Question: For my project we use the HighChart jquery plug-in. At the examples we found an drilldown chart for an pie and an column chart. But when using the drilldown: the legend is wrong. Here is my code:
'''
$('#container').highcharts({
chart: {
type: 'column'
},
credits: {
enabled: false
},
title: {
text: 'Drilldown wagenparkinstroom'
},
xAxis: {
type: 'category'
},
yAxis: {
title: {
text: "aantal auto's"
}
},
legend: {
enabled: true
},
plotOptions: {
series: {
borderWidth: 0,
dataLabels: {
enabled: true,
}
}
},
series: [{
name: 'Liters',
colorByPoint: true,
data: [{
name: 'Q1',
y: 55,
drilldown: 'q1',
}, {
name: 'Q2',
y: 17,
drilldown: 'q2'
}, {
name: 'Q3',
y: 16,
drilldown: 'q3'
}, {
name: 'Q4',
y: 10,
drilldown: 'q4'
}]
}],
drilldown: {
series: [{
id: 'q1',
name: 'Q1',
data: [
['Audi', 6],
['Volvo', 8],
['Volkswagen', 11],
['BMW', 7],
['Ford', 7],
['Renault', 6],
['Peugeot', 4],
['Mercedes-Benz', 1],
['Skoda', 2],
['Opel', 3]
]
},{
id: 'q2',
name: 'Q2',
data: [
['Audi', 3],
['Volvo', 1],
['Volkswagen', 0],
['BMW', 2],
['Ford', 3],
['Renault', 2],
['Peugeot', 1],
['Mercedes-Benz', 4],
['Skoda', 0],
['Opel', 1]
]
},{
id: 'q3',
name: 'Q3',
data: [
['Audi', 5],
['Volvo', 4],
['Volkswagen', 2],
['BMW', 1],
['Ford', 1],
['Renault', 1],
['Peugeot', 1],
['Mercedes-Benz', 0],
['Skoda', 1],
['Opel', 0]
]
},{
id: 'q4',
name: 'Q4',
data: [
['Audi', 1],
['Volvo', 2],
['Volkswagen', 0],
['BMW', 3],
['Ford', 1],
['Renault', 2],
['Peugeot', 0],
['Mercedes-Benz', 0],
['Skoda', 1],
['Opel', 0]
]
}]
}
});
'''

As you see: the legend does not match the bars. It here an solution for this to make my legend matches the bars? Thanks!
--- EDIT ---
Already tried this. But the bars stay empty:
'''
series: [{
name: 'Q1',
y: 55,
drilldown: 'q1',
}, {
name: 'Q2',
y: 17,
drilldown: 'q2'
}, {
name: 'Q3',
y: 16,
drilldown: 'q3'
}, {
name: 'Q4',
y: 10,
drilldown: 'q4'
}],
'''
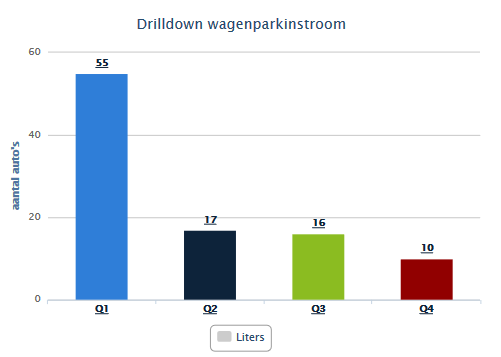
Answer: In the drilldown, you have single serie, but coloured only points. The legend displays series not points, so as a result you have only single item.